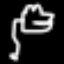
Label: frog